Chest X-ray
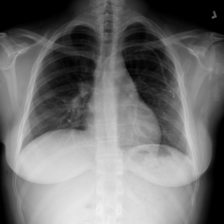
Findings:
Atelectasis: negative
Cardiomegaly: negative
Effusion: negative
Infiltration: negative
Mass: negative
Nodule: negative
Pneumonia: negative
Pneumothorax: negative
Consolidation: negative
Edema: negative
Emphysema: negative
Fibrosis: negative
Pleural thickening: negative
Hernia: negative